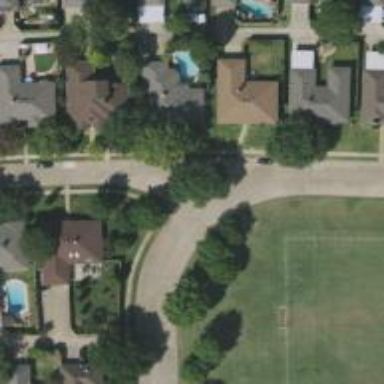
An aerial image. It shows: Residential road.